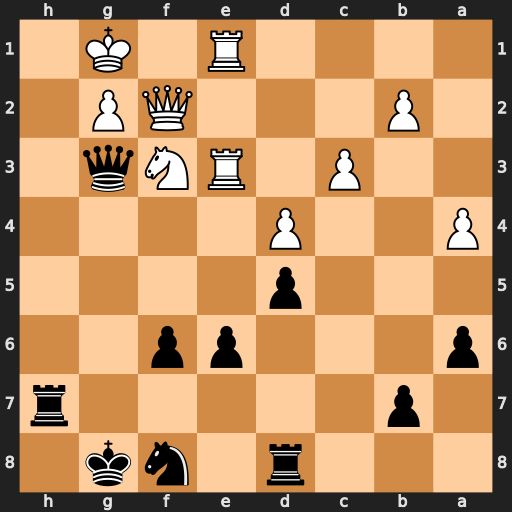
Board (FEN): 3r1nk1/1p5r/p3pp2/3p4/P2P4/2P1RNq1/1P3QP1/4R1K1
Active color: b
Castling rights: -
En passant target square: -
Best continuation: Rh1+ Kxh1 Qxf2